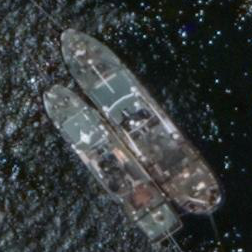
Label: civil